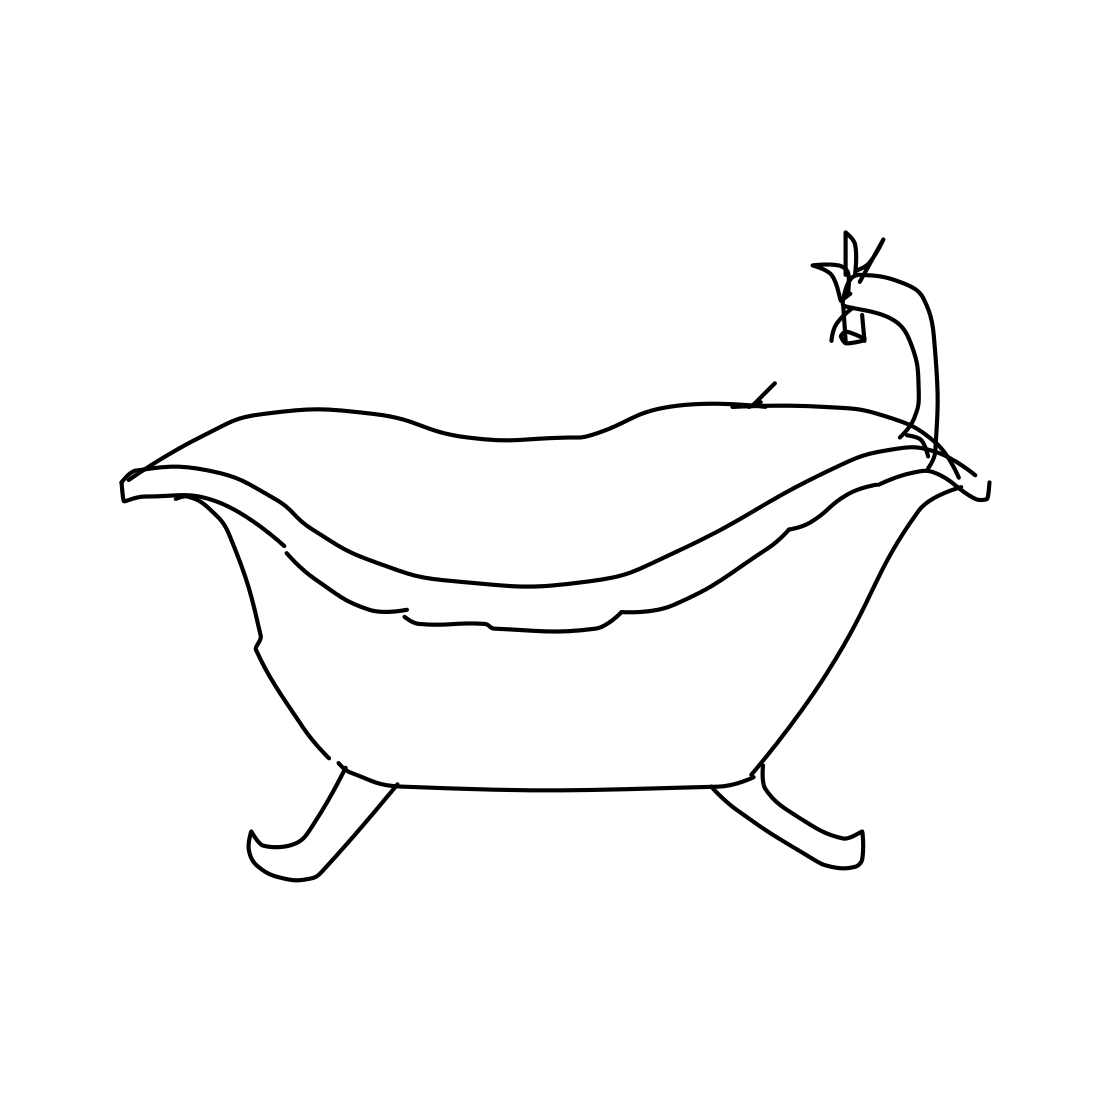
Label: bathtub